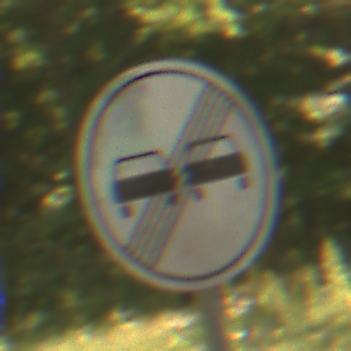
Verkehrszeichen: EndeUeberholverbot
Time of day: Midday
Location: Outdoor (Nature)
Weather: PartlyCloudy
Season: NotSpecified
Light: Natural